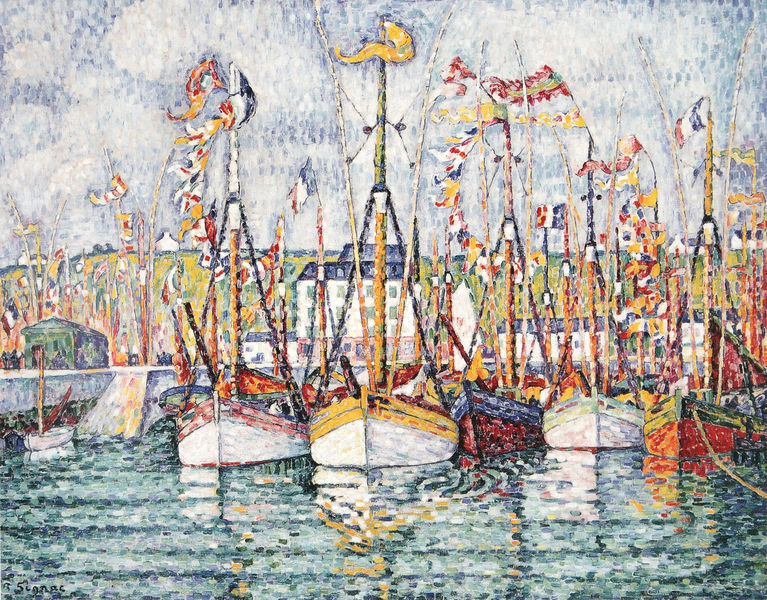
Titel: La Bénédiction des thoniers. Groix, Die Segnung der Thunfischboote. Groix
Künstler: Paul Signac
Standort: Minneapolis (Minnesota)
Institution: The Minneapolis Institute of Arts
Schlagwörter: berg, blau, himmel, meer, schatten, wasser, wolken, fluss, gelb, grün, impressionismus, bunt, degas, hell, licht, renoir, weiss, zeichnung, gebäude, haus, rot, wiese, fest, feier, signatur, spiegel, horizont, häuser, hügel, spiegelung, wind, brücke, sonne, boot, boote, schiff, schiffe, segel, sommer, wellen, fahnen, fahne, flagge, mast, pointilismus, trikolore, farbe, hafen, kai, masten, seile, steg, tau, monet, manet, segelboote, punkte, gemalt, wimpel, sonnenschein, pinselstriche, flaggen, wasserspiegel, anlegestelle, bund, mittelmeer, standarte, pointillismus, mehr, dock, bott, hintergrung, piontilismus, masten#